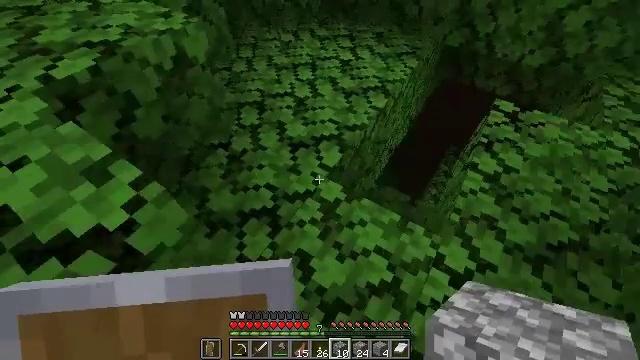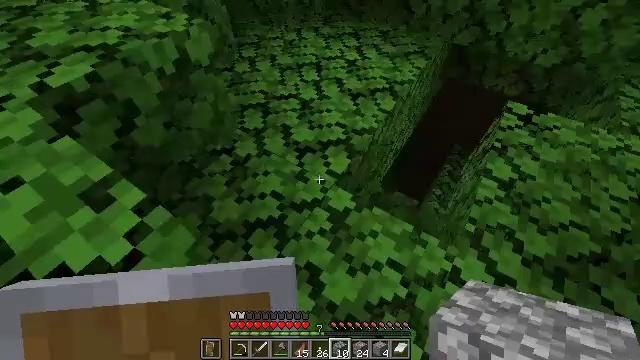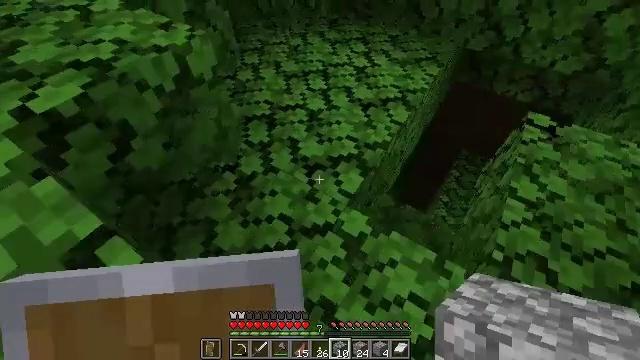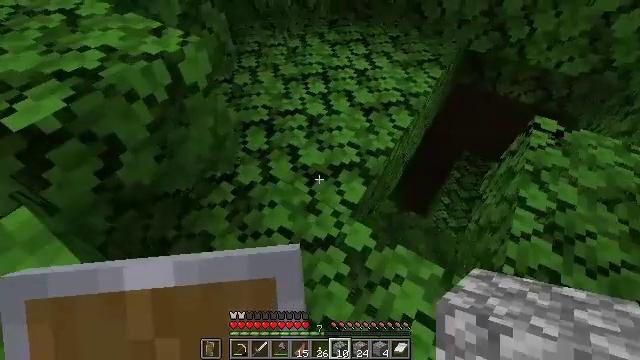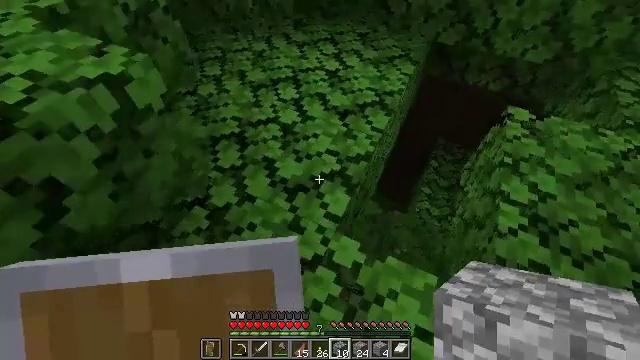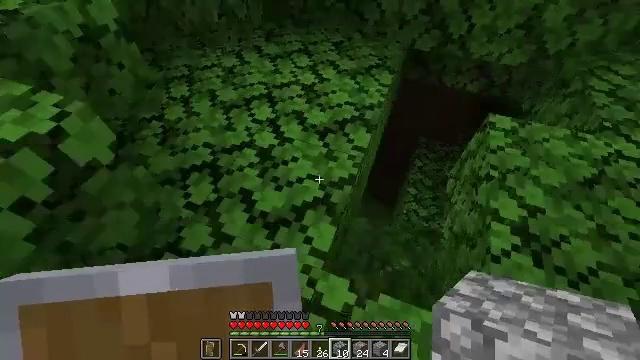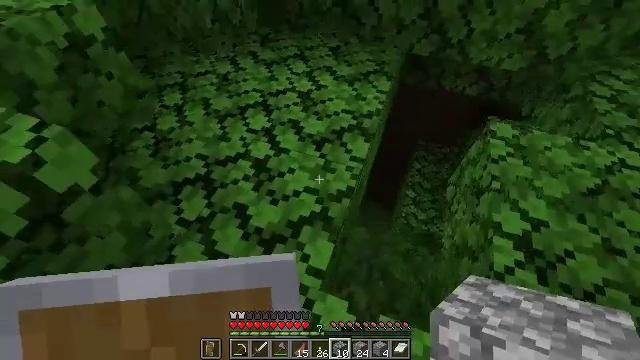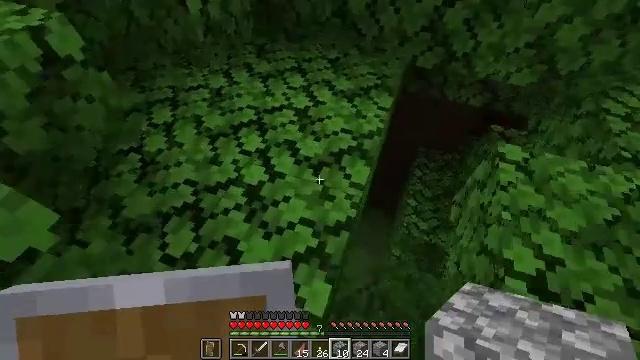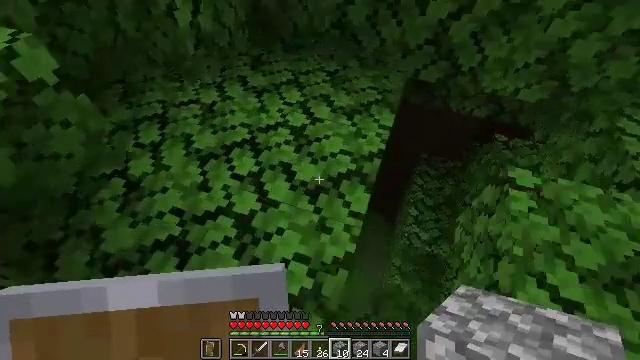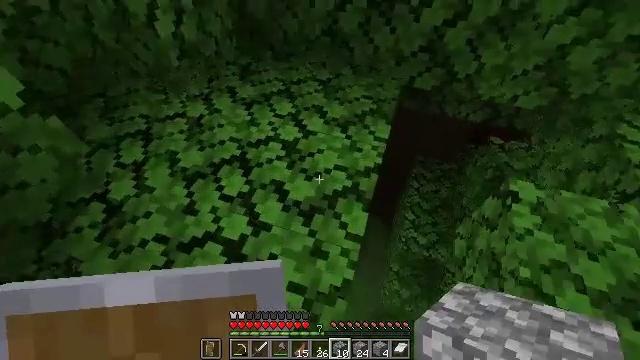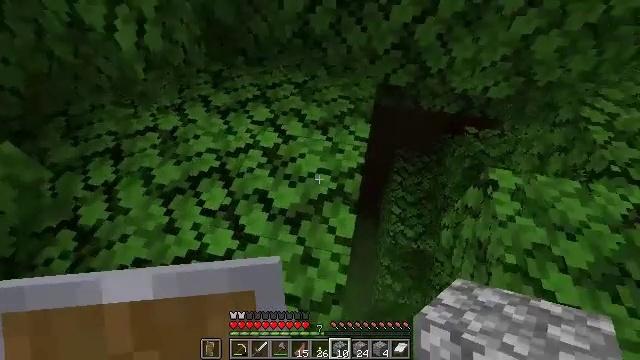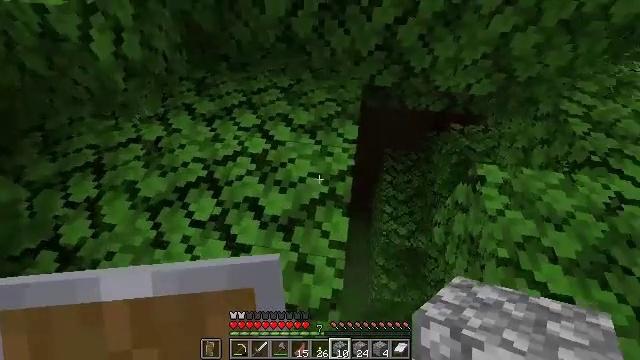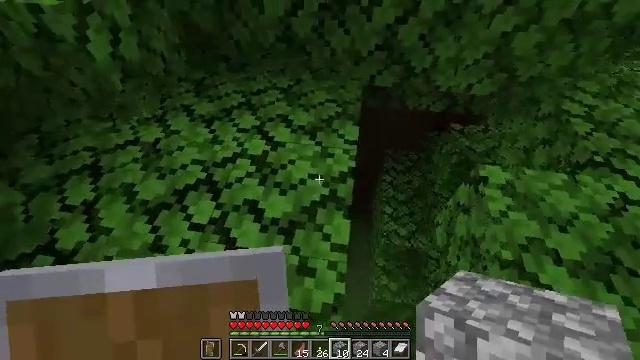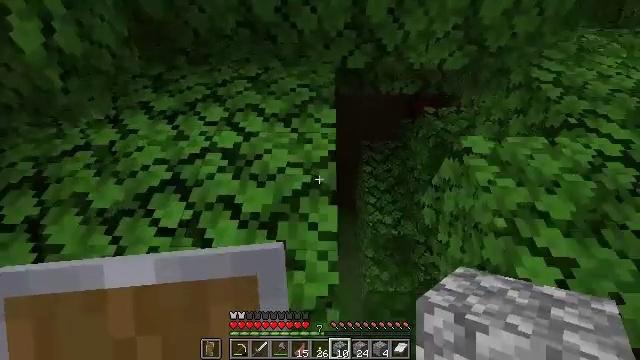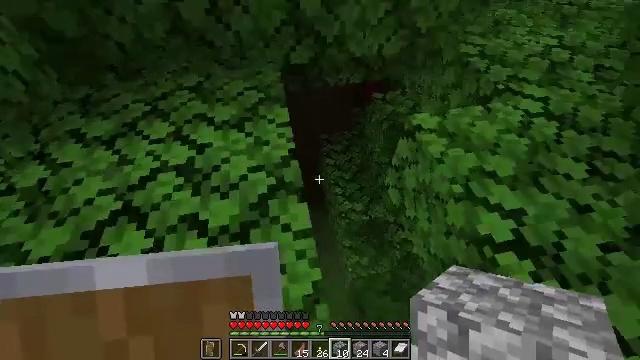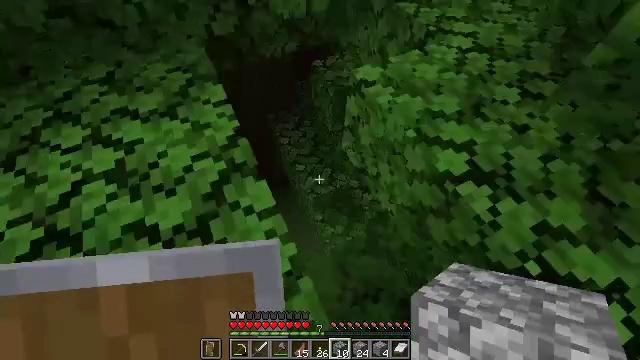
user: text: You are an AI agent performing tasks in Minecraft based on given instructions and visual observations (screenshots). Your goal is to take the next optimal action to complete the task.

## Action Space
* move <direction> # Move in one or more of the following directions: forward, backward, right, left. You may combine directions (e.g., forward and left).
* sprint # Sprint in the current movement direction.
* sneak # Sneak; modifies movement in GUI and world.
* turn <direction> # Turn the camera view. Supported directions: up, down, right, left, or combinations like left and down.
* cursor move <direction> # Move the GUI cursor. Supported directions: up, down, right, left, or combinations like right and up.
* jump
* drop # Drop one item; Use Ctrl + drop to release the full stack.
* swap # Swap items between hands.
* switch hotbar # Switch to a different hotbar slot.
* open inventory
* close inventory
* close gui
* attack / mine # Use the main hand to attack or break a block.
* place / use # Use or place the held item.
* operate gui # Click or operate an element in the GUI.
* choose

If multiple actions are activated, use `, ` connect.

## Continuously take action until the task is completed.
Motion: motion action
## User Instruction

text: Mine dark oak leaves from the tree.
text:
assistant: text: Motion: move forward
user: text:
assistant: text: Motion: move forward
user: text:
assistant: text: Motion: move forward
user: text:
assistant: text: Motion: move forward, turn right
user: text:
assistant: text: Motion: move forward, turn right
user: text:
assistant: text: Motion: move forward
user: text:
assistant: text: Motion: move forward
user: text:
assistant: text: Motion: move forward
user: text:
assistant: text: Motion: turn right
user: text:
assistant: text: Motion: turn right
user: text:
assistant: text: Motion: turn right
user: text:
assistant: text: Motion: sneak
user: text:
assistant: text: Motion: sneak, turn right
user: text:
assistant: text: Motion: sneak, turn right
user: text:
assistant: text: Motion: move right, sneak, turn right and down
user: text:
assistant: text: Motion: move right, sneak, turn right and down
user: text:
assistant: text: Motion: move right, sneak, turn right and down
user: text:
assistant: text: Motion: move forward and move right, sneak, turn right and down
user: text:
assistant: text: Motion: move forward and move right, sneak, turn down
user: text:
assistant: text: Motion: move forward and move right, sneak, turn down
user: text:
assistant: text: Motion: move forward and move right, sneak, turn down
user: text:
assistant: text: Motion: move forward and move right, sneak
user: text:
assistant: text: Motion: move forward and move right, sneak
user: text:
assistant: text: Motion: move forward and move right, sneak
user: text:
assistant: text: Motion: move forward and move right, sneak
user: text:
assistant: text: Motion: move forward and move right, sneak
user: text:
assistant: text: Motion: move forward and move right, sneak
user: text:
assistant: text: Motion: move forward and move right, sneak
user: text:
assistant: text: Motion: sneak, turn right
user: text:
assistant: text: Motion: move left, sneak, turn right